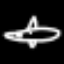
Label: airplane